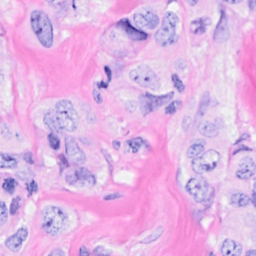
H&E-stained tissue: Breast